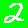
Digit: 2